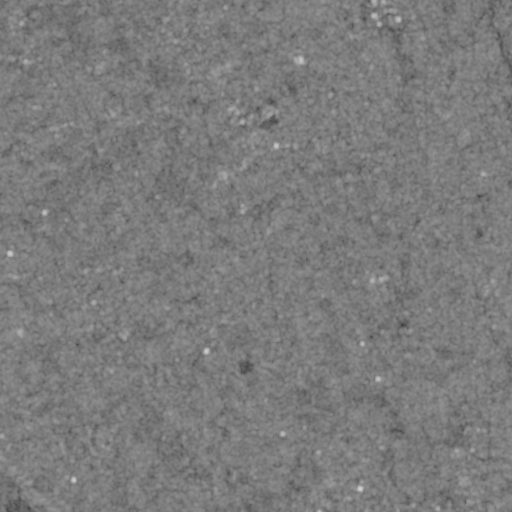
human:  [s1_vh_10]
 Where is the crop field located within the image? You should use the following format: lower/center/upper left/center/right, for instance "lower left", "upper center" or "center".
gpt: The crop field is located in the lower left of the image.
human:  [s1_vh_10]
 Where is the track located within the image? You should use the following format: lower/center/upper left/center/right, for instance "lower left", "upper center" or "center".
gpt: The track is located in the lower left of the image.
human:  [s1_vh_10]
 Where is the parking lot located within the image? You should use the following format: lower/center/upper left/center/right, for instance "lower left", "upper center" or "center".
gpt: There is no parking lot in the image.

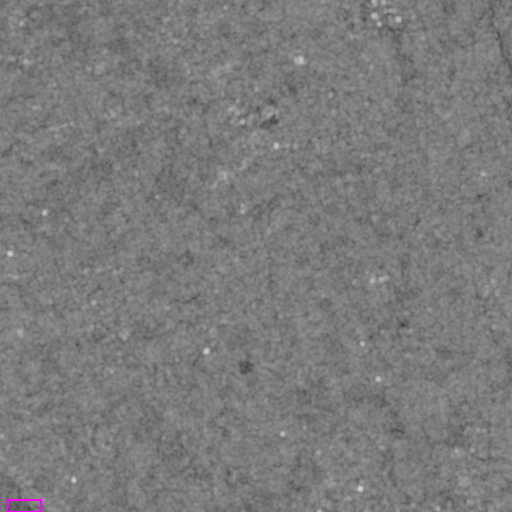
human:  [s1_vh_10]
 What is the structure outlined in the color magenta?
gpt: The structure outlined in magenta is a crop field.
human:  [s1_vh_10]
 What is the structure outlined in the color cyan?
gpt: There is no cyan outline.